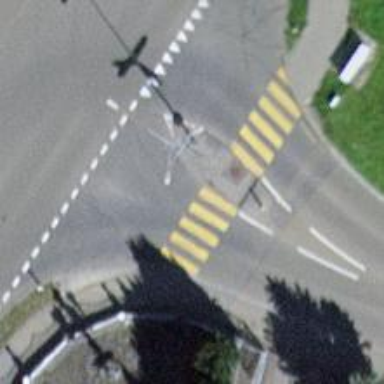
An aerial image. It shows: Marked zebra crossing with pedestrian island.